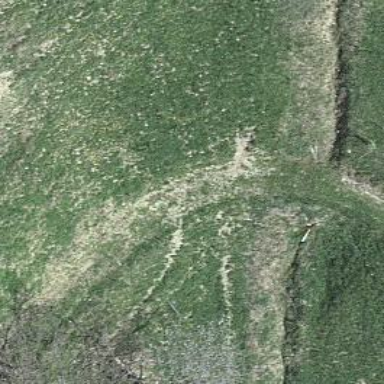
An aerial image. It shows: Track with very rough surface.